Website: lowes
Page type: stored-credit-cards
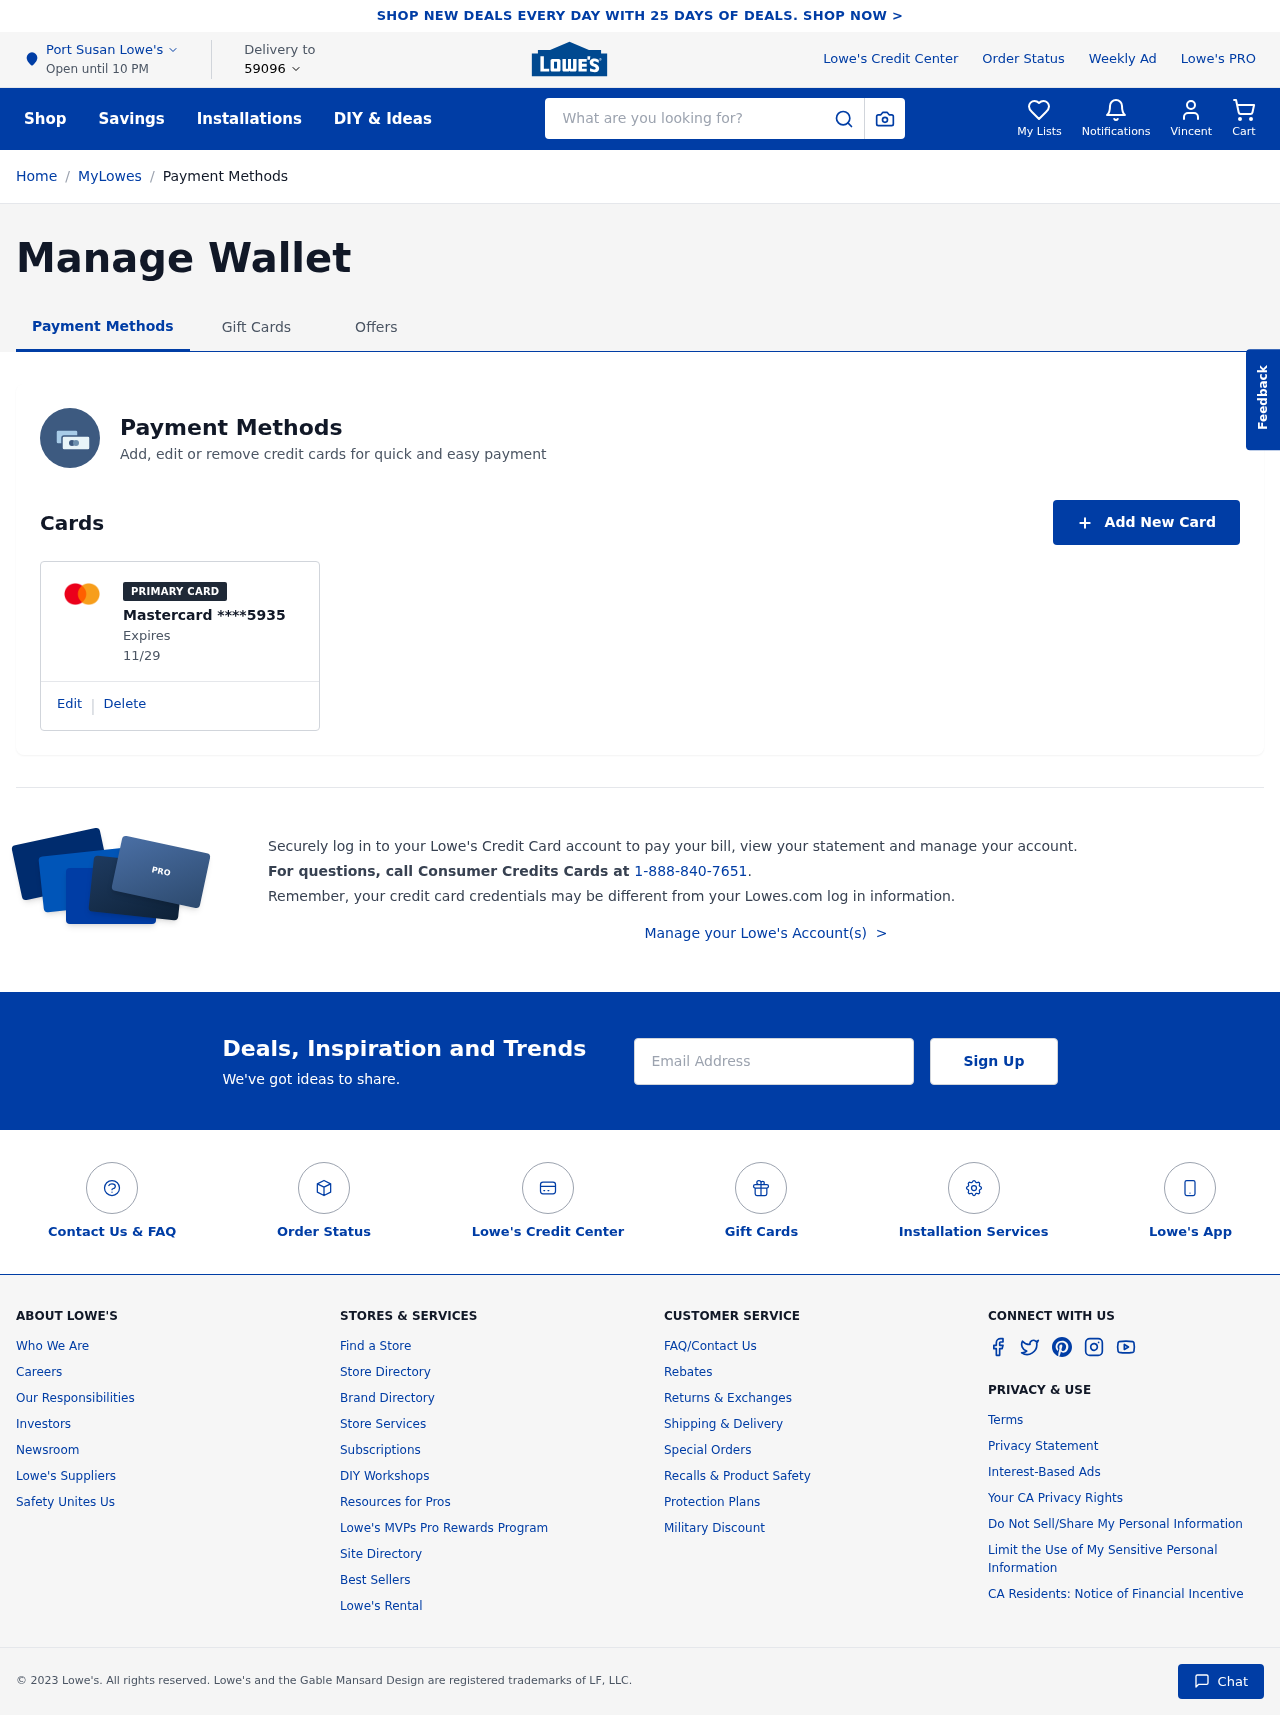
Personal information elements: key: PII_CARD_EXPIRY
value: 11/29
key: PII_CARD_LAST4
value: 5935
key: PII_CARD_TYPE
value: Mastercard
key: PII_CITY
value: Port Susan
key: PII_EMAIL
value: vincent_daniels@yahoo.com
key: PII_FIRSTNAME
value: Vincent
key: PII_POSTCODE
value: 59096
Search elements: key: HEADER_SEARCH
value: What are you looking for?